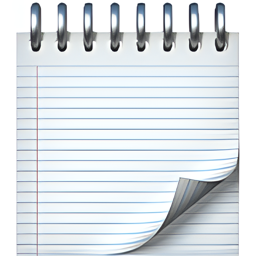
Name: spiral note pad
Emoji: 🗒
Group: Objects
Sub-group: office